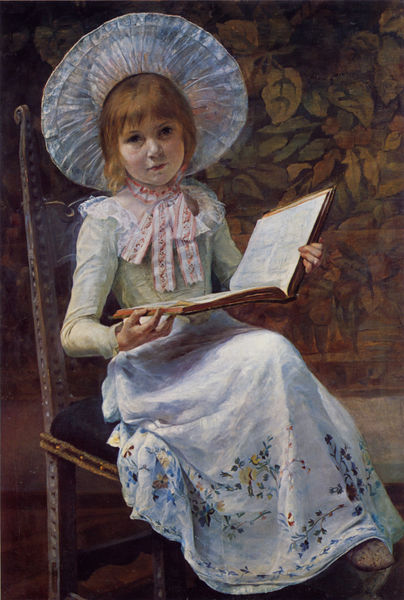
Titel: Tochter Ida
Künstler: Marie Simm-Mayer
Standort: München
Institution: Privatbesitz
Schlagwörter: baum, blau, blätter, fuß, schatten, weiß, bäume, gelb, grün, mädchen, ocker, sitzen, blumen, braun, finger, frisur, grau, haar, hintergrund, hut, kleid, licht, mund, nase, orange, schwarz, stuhl, türkis, blick, blüten, rot, beige, haube, malerei, muster, rock, schleife, teppich, blond, mütze, wand, augen, halten, kragen, bild, bildnis, hände, portrait, porträt, bestickt, gold, haare, pose, sessel, stickerei, kind, saum, schleifen, rosa, wald, kreis, rund, beine, schrift, wangen, lehne, sitz, mieder, schuhe, backen, violett, polster, tapete, gobelin, wandteppich, floral, lesen, stuhllehne, rüschen, nägel, buch, blumenmuster, seite, text, schuh, kleidchen, buchseite, seiten, körperschatten, geblümt, polsterung, stuhlbein, ockr, naturalistisch, lich, aufgeschlagen, sitzportrait, sitzporträt, kries, unijambiste